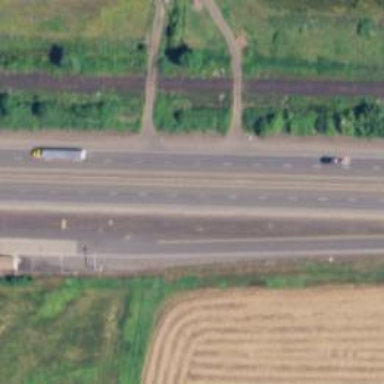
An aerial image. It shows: Service road leading to weigh station.